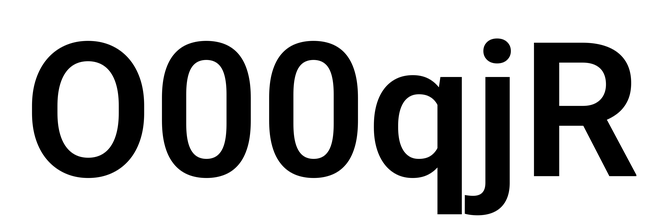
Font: Roboto_SemiBold